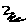
Label: zigzag